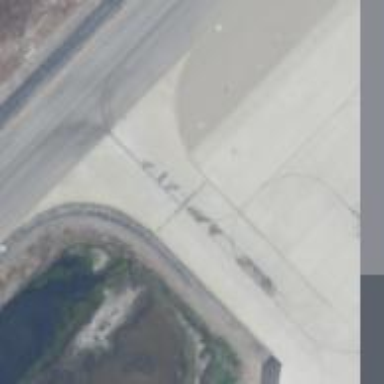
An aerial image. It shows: Image of taxiway at airport.